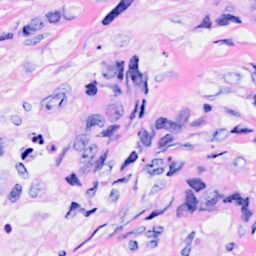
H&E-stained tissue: Breast